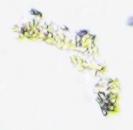
Label: Detritus